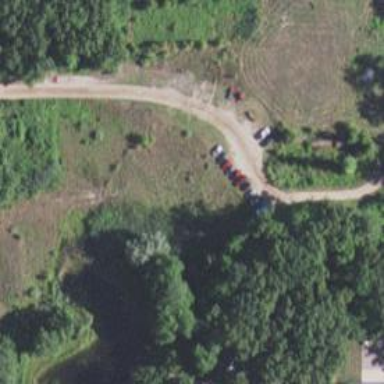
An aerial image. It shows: Path for golf carts.